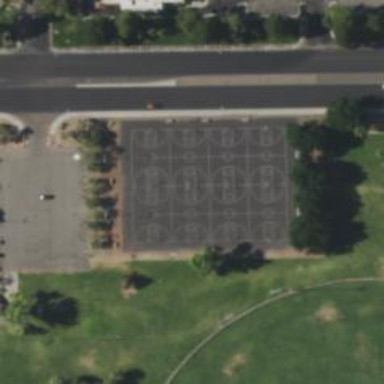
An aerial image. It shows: Basketball court in the leisure land pitch.